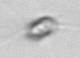
Label: Chaetoceros